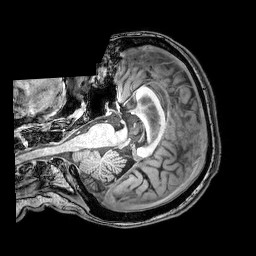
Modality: T1w
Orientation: axial
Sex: female
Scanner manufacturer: philips
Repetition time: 0.008088 s
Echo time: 0.0037 s